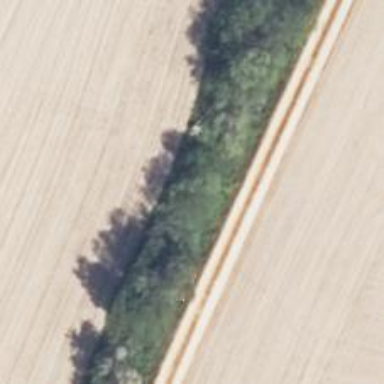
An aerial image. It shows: Row of trees in natural setting.